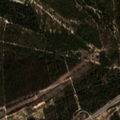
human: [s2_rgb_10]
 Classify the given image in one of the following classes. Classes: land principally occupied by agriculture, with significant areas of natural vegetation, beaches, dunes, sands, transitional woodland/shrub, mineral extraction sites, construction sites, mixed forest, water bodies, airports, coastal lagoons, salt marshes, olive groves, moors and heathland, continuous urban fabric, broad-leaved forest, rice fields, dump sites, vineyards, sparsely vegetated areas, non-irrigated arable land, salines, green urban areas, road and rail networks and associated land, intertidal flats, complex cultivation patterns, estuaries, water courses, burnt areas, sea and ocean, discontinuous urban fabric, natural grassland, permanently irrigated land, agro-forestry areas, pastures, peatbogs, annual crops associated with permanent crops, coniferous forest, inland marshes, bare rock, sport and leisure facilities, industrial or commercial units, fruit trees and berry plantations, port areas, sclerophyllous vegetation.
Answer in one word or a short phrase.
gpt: non-irrigated arable land, broad-leaved forest, coniferous forest, transitional woodland/shrub